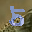
Label: 5